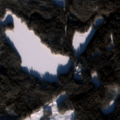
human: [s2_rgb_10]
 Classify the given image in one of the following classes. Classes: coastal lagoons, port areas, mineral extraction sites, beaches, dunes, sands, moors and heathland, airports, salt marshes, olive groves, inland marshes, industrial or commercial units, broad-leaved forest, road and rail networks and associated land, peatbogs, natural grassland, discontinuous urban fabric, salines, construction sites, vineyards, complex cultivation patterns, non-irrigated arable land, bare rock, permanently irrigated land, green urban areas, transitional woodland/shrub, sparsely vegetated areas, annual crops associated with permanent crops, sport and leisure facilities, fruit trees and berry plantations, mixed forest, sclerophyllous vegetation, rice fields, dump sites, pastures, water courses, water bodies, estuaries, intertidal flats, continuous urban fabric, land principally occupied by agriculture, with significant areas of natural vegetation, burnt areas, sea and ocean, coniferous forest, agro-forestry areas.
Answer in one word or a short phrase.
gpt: coniferous forest, mixed forest, water bodies